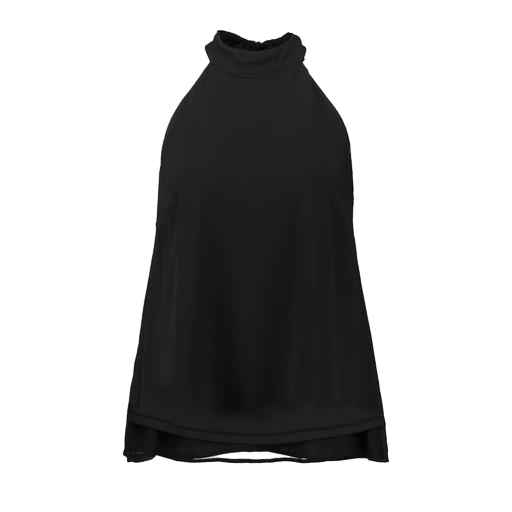
black open-back halterneck top, black high-neck top, black laura high neck swing top, white background